Interaction volume radius: 5 \u00c5
Interaction volume height: 10 \u00c5
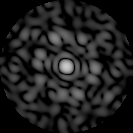
Disorder parameter: 0.8824